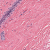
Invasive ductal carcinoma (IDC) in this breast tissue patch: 0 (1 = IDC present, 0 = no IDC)